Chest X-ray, AP view. Patient: 18 years old, sex F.
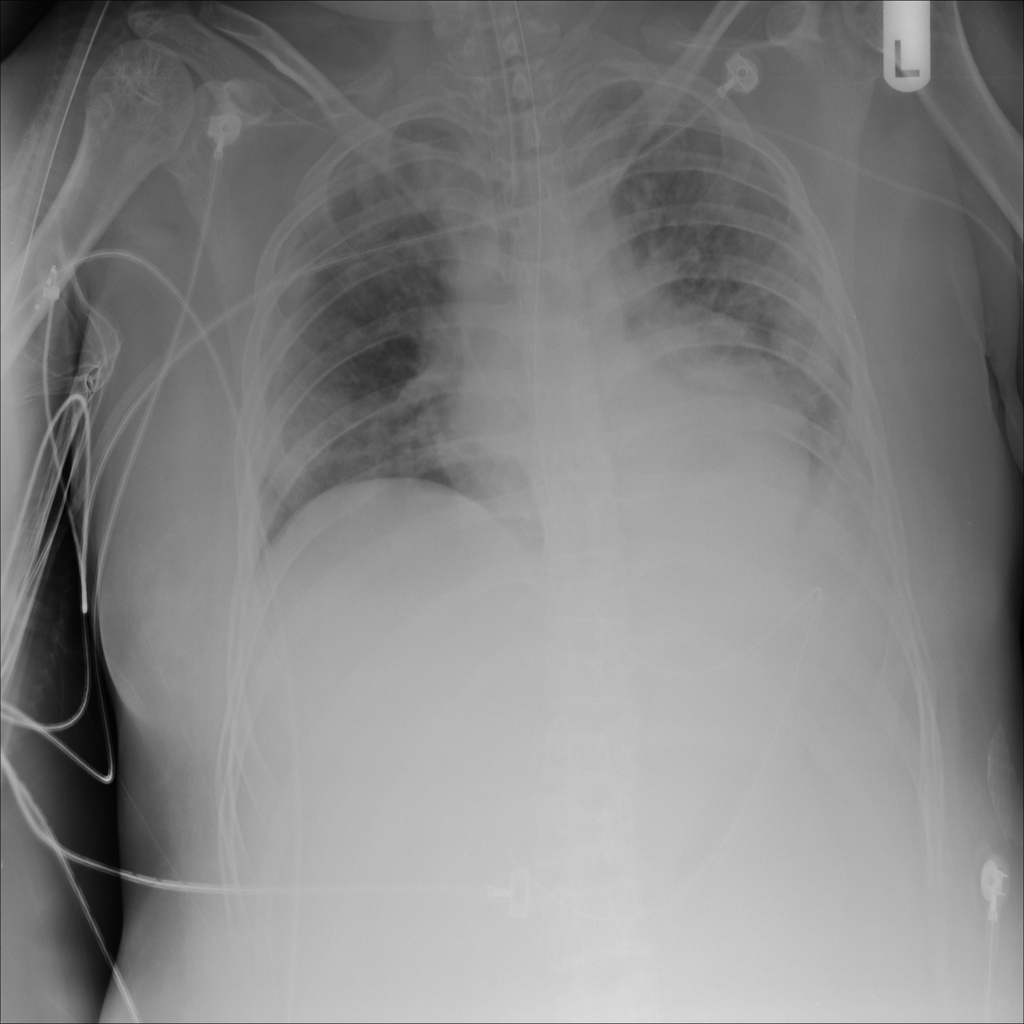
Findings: Atelectasis, Infiltration